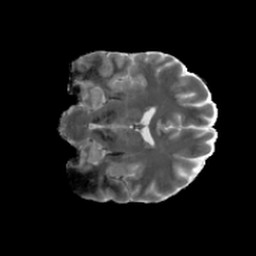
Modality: MD
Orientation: coronal
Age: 25
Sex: female
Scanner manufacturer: siemens
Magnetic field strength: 6.98 T
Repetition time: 7.776 s
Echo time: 0.076 s